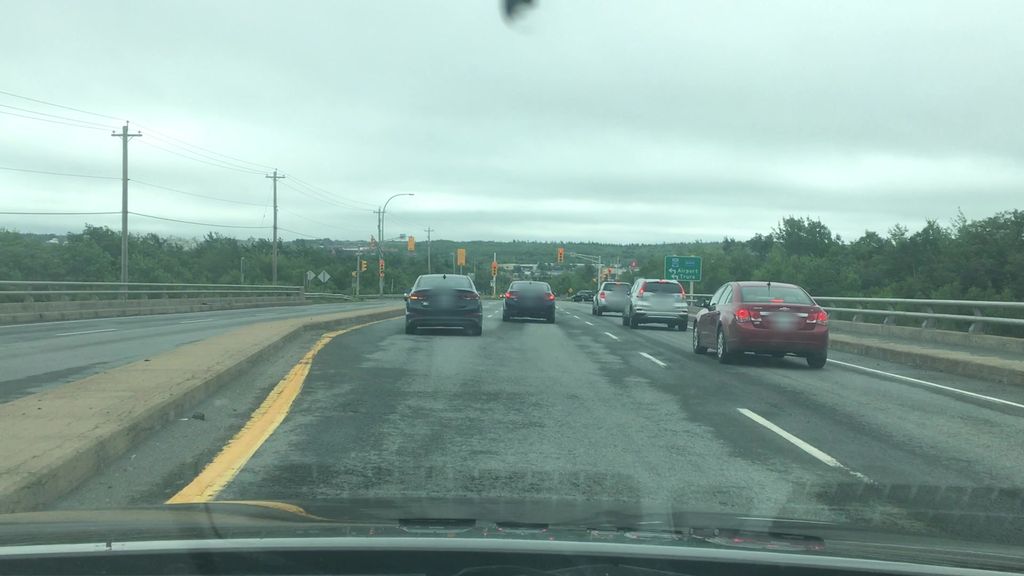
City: halifax